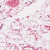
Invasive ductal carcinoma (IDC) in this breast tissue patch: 0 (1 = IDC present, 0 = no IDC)